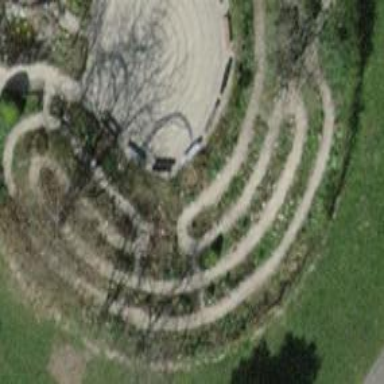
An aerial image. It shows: Bench for seating.